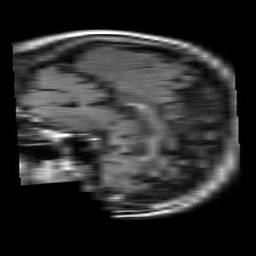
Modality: FLAIR
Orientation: sagittal
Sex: female
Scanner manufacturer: philips
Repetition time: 11 s
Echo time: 0.125 s